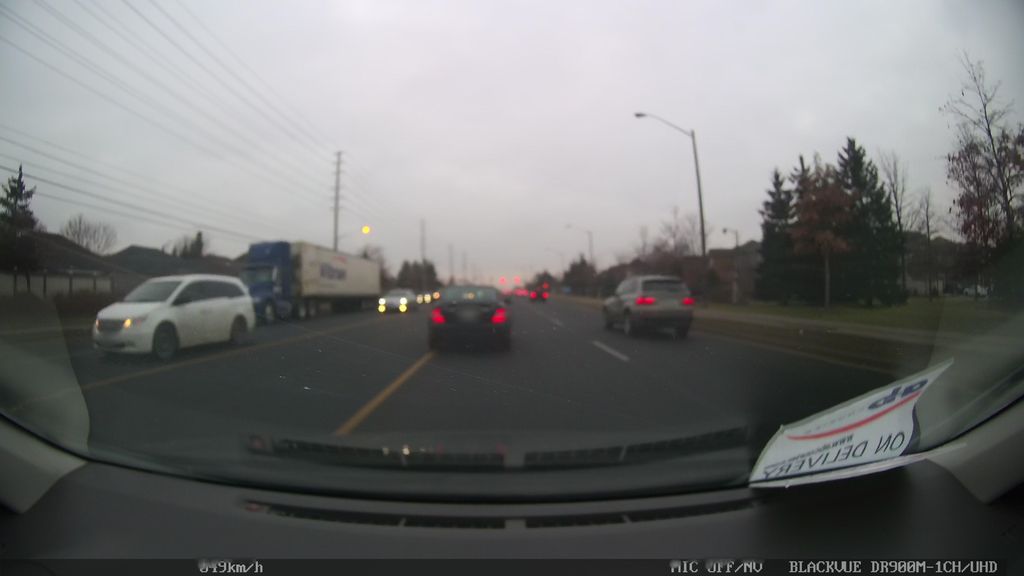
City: toronto